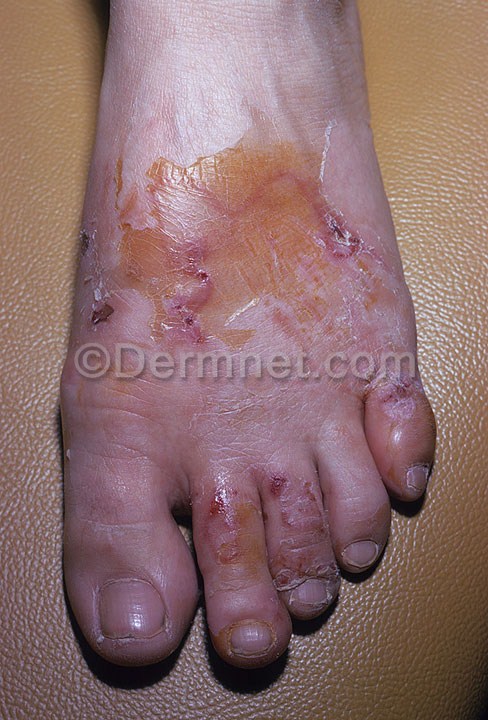
Disease: Scabies Lyme Disease and other Infestations and Bites